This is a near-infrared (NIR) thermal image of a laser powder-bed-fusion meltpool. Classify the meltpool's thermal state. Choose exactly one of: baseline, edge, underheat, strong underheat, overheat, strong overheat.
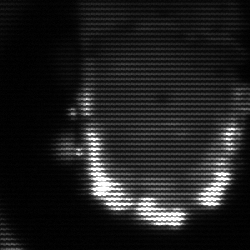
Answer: baseline